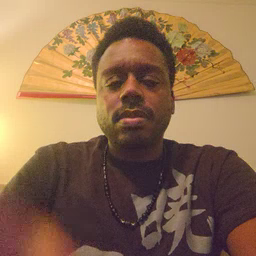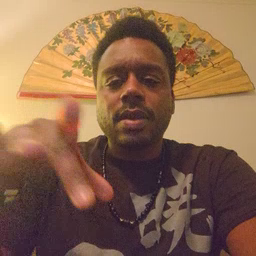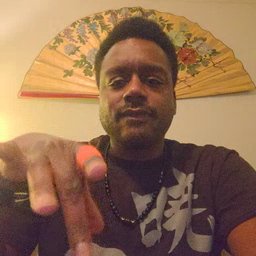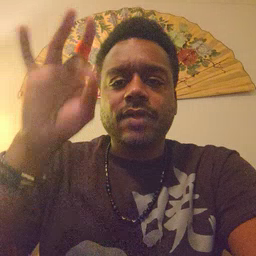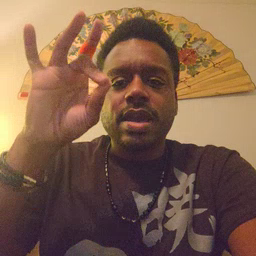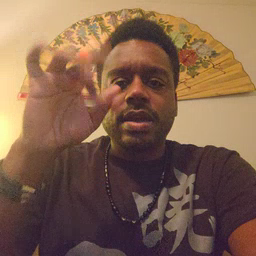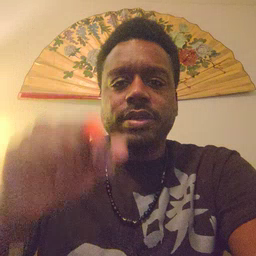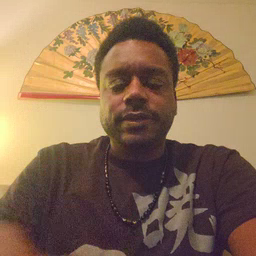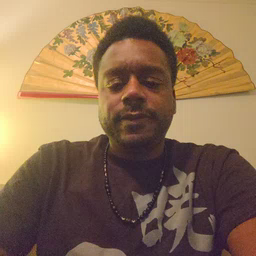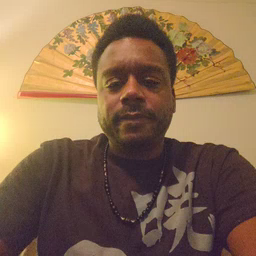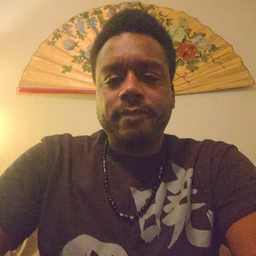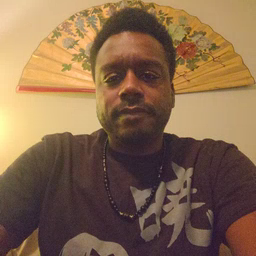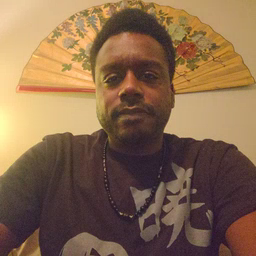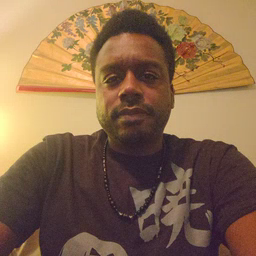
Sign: find